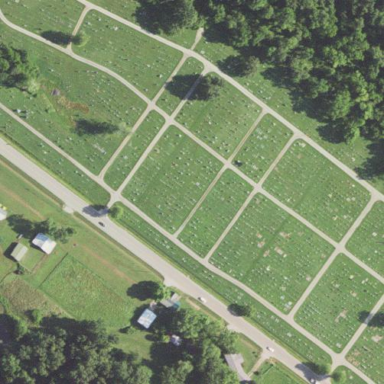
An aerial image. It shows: Cemetery.